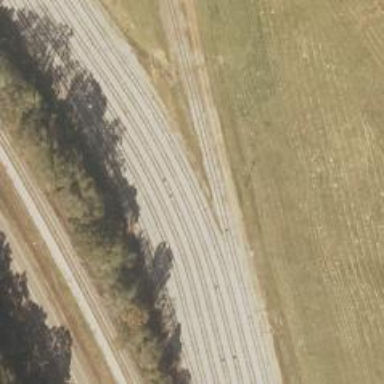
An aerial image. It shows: Spur railway track used for agricultural freight transport.